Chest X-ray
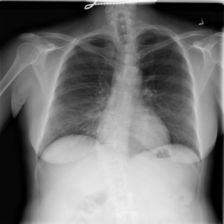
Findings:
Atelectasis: negative
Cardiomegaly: negative
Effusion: negative
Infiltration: negative
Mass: negative
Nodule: negative
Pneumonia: negative
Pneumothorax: negative
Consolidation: negative
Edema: negative
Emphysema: negative
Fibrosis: negative
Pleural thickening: negative
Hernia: negative